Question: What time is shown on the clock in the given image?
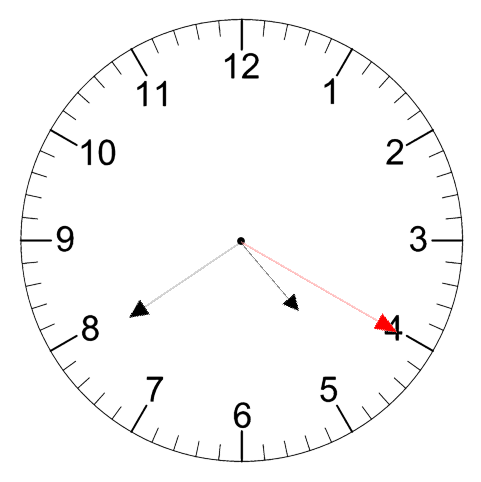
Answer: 04:39:20